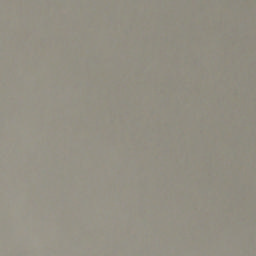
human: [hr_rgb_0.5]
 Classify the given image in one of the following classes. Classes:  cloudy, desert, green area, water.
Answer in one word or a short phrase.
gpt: cloudy